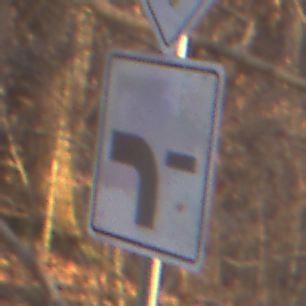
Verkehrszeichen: VerlaufVorfahrtsstrasse6
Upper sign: Vorfahrtsstrasse
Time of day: SunriseSunset
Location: Outdoor (Nature)
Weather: Clear
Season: Autumn
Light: Natural